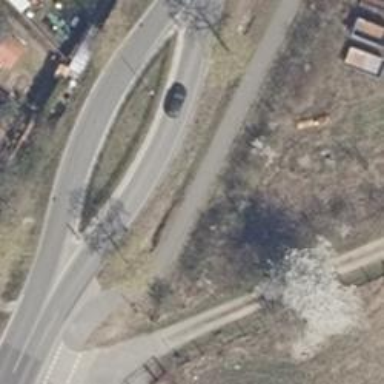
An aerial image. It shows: Grassy traffic calming island.